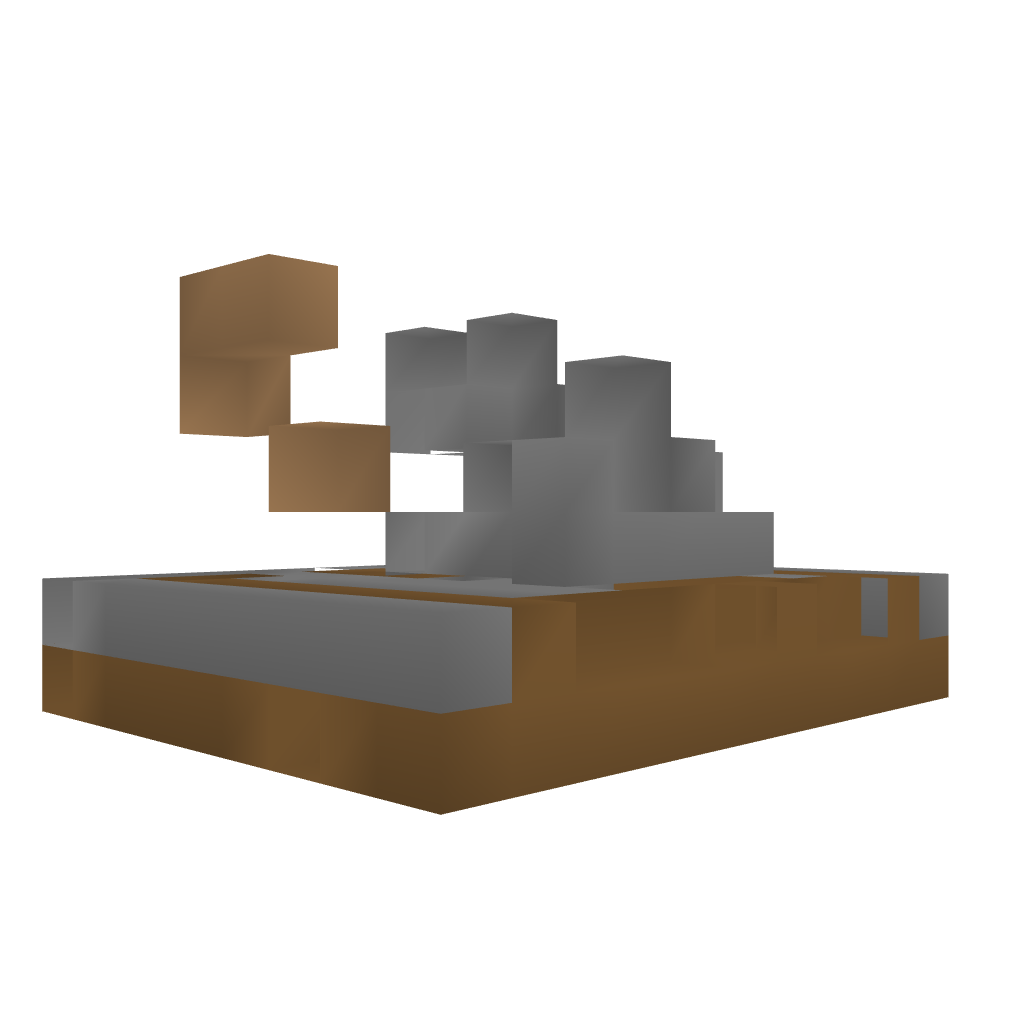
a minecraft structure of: Weather Station bad low quality